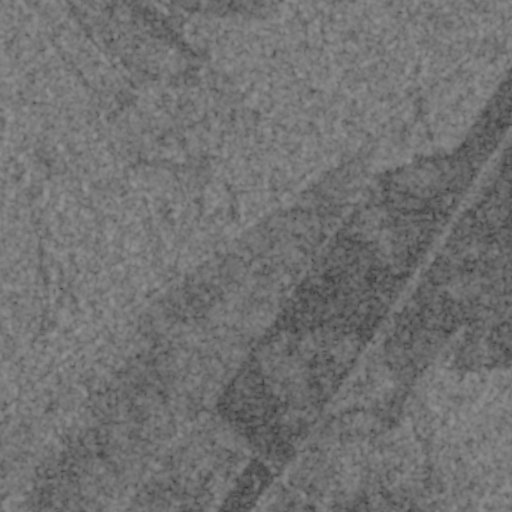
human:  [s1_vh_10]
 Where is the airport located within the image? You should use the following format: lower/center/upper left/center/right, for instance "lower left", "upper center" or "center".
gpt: The airport is located in the lower right of the image.
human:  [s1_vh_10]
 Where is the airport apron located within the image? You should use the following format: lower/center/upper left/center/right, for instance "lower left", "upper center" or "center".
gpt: The airport apron is located in the lower right of the image.
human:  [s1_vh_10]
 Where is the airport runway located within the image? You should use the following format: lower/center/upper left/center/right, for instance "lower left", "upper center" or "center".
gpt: The airport runway is located in the lower right of the image.
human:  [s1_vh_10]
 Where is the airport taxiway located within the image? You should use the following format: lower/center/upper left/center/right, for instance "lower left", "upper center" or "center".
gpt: The airport taxiway is located in the lower right of the image.
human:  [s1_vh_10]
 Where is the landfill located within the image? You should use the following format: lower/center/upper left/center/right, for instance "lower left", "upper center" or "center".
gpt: There is no landfill in the image.

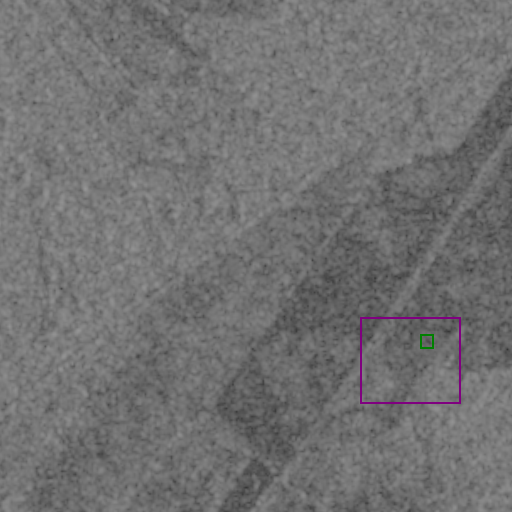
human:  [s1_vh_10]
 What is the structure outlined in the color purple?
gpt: The structure outlined in purple is an airport.
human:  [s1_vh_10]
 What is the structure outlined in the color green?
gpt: The structure outlined in green is an airport apron.
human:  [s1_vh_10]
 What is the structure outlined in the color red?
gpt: There is no red outline.